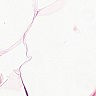
Metastatic tissue present: no